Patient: sex F, age 62
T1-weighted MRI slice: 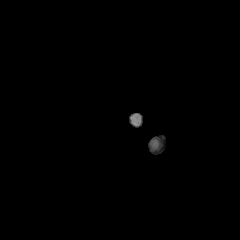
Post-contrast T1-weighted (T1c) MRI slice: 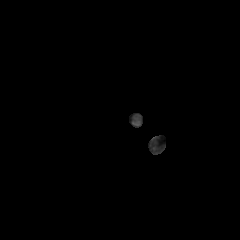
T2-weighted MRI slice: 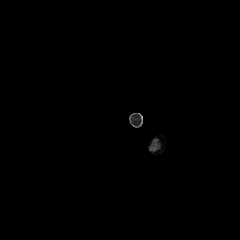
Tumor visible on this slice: no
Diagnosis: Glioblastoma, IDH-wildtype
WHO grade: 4